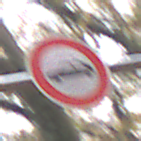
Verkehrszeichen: VerbotPersonenkraftwagen
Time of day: MorningAfternoon
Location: Outdoor (Nature)
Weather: Overcast
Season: Autumn
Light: Natural